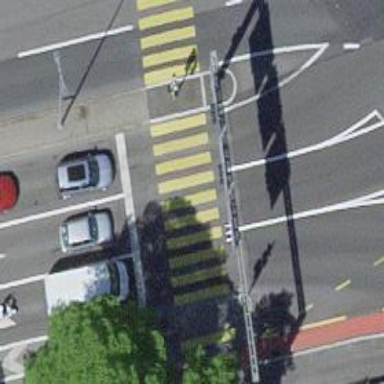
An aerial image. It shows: Crossing with traffic signals.